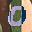
Label: 0